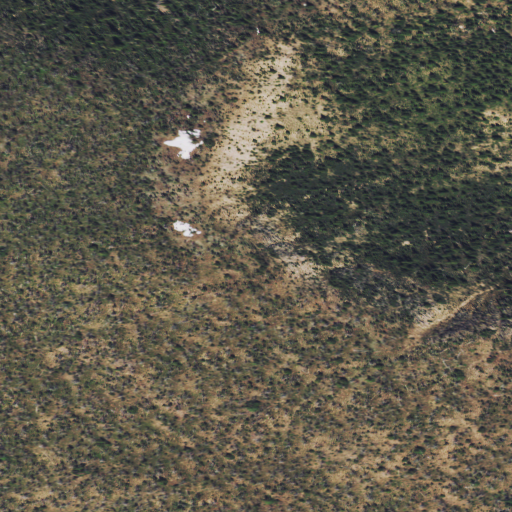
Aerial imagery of mountain in Montana named Nevada Mountain containing evergreen forest, shrub, and grassland